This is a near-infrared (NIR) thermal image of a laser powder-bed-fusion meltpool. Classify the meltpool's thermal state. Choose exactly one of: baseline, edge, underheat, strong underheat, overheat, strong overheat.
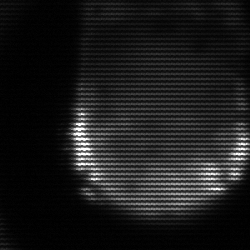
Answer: edge